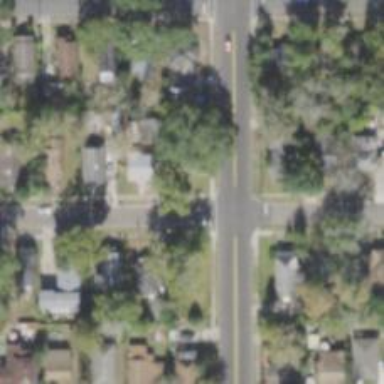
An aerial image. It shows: Unmarked road crossing.